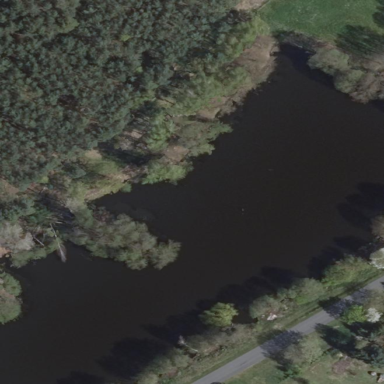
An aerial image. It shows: Peaceful pond surrounded by nature.